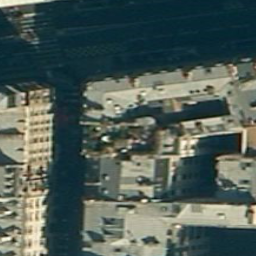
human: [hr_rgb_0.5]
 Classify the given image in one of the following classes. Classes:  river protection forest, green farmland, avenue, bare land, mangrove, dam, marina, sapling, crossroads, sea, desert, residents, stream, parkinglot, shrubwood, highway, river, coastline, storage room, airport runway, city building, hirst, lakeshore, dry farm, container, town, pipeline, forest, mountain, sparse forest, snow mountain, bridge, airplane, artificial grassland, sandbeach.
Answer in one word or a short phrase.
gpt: city building